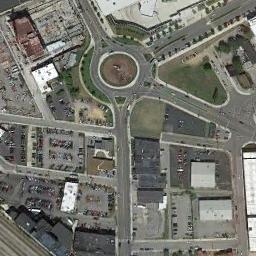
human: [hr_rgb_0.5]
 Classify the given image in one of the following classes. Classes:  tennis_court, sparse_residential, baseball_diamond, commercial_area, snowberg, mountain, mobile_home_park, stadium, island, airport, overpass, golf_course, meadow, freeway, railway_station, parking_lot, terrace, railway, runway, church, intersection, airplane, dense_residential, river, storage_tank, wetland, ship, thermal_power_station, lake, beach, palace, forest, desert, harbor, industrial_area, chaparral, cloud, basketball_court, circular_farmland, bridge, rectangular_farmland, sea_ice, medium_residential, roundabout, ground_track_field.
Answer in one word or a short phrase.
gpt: roundabout